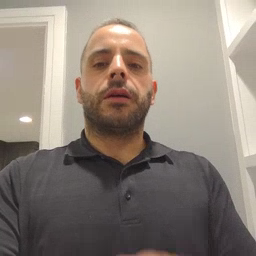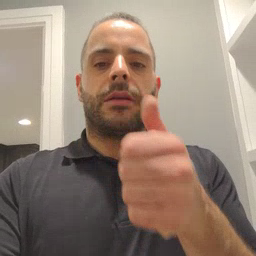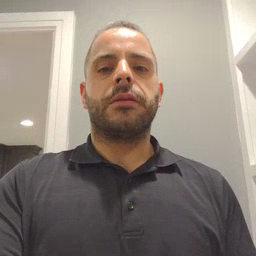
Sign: another